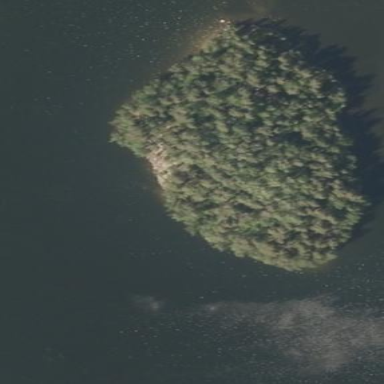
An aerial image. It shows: Image showing island.